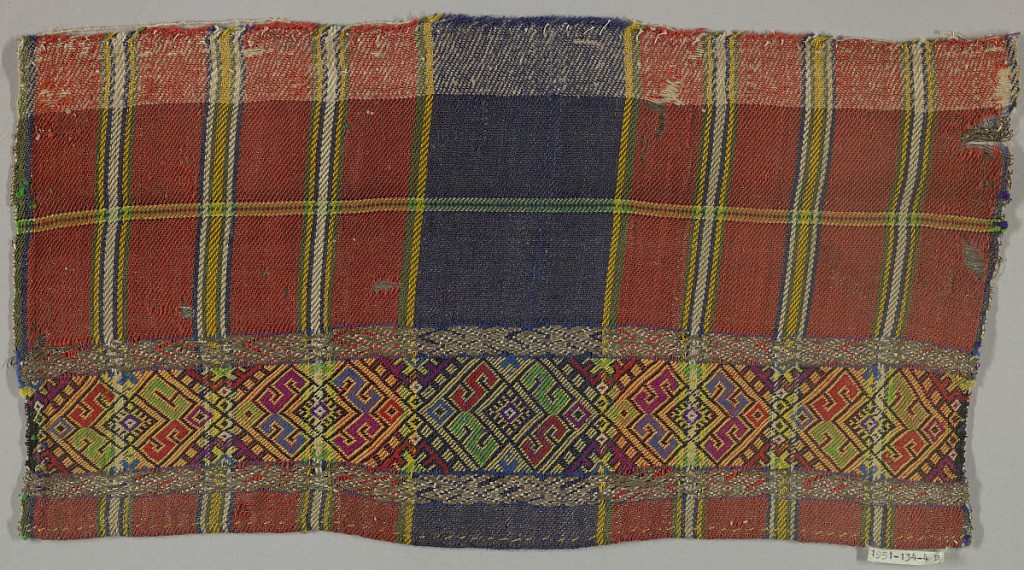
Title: Textile
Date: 18th–19th century
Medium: wool, silk, cotton, linen, silver foil on silk core (1952) Technique: evensided twill; compound twill on band (1952)
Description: Rectangle of plaid with broad central vertical blue band and widely spaced horizontal and vertical stripes in green, yellow, blue, white, on a dark red ground. Horizontal band near bottom with geometrical pattern of diamond S-shapes in cerise, red, yellow, blue, green, purple, white and black twill.